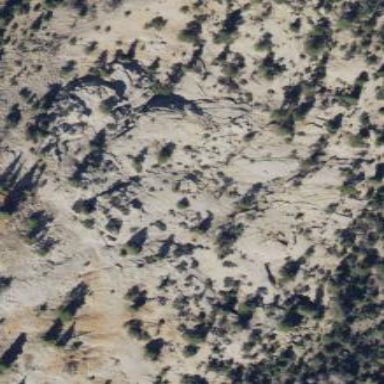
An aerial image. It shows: Landscape of bare rock.